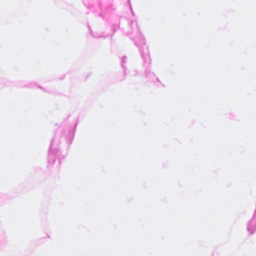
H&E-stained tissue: Breast